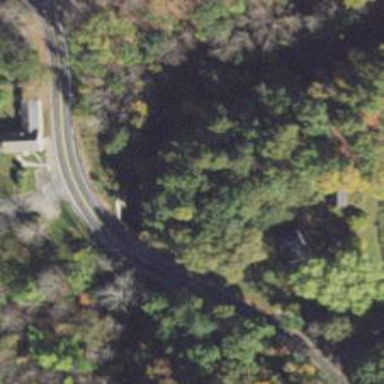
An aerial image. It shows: Culvert tunnel passing under river.